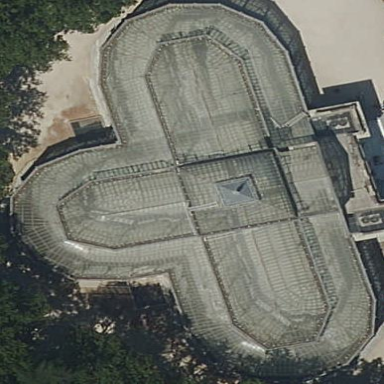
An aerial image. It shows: Building with skillion roof made of glass.